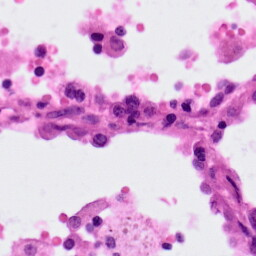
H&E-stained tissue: Lung